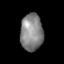
Tissue: lung
Cell type: Endothelial cells
Senescence score: 0.6097
Nuclear area (px): 819
Mean DAPI intensity: 132.44